Question: I want to change border color of QFrame component. Also tried with style sheet but no effect at run time. In my project there are various Dialog UI are there which are basically QFrame and i want to change the border color of selected dialog i.e. QFrame border color. Is there any workaround for that in QT.
As shown below there are two dialog when any one of selected it's respective frame border color should get changed

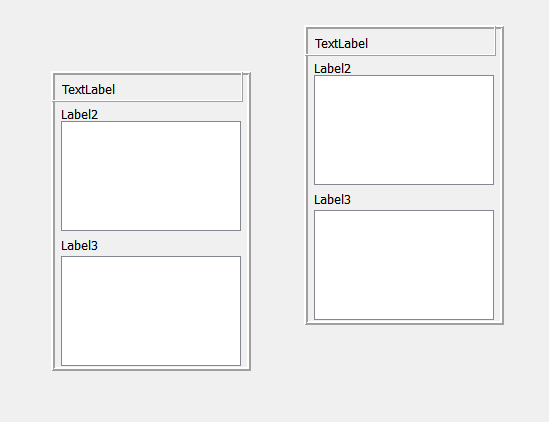
Answer: Try this:
'''
frame->setObjectName("myObject");
frame->setStyleSheet("#myObject { border: 5px solid black; }");
'''